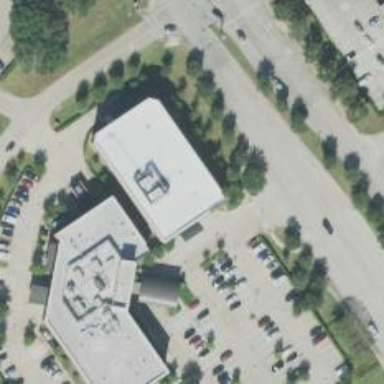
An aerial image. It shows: Hospital building.